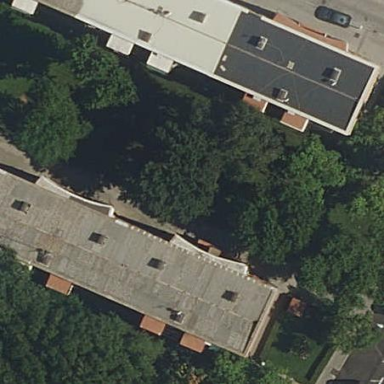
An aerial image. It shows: Hipped roof on apartment building.